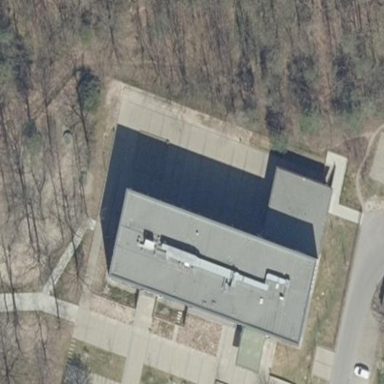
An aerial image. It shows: Flat-roofed school building.